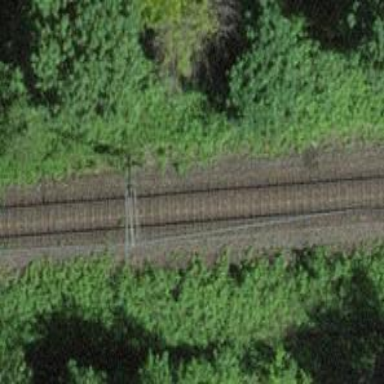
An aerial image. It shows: Railway milestone.